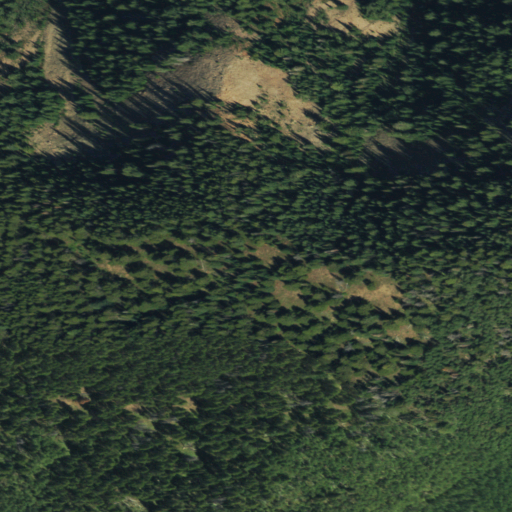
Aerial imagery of mountain in Colorado named Sloane Peak containing evergreen forest, deciduous forest, mixed forest, and shrub